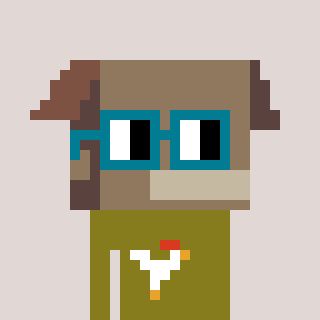
a pixel art character with square dark green glasses, a box-shaped head and a gunk-colored body on a warm background